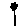
Label: flower